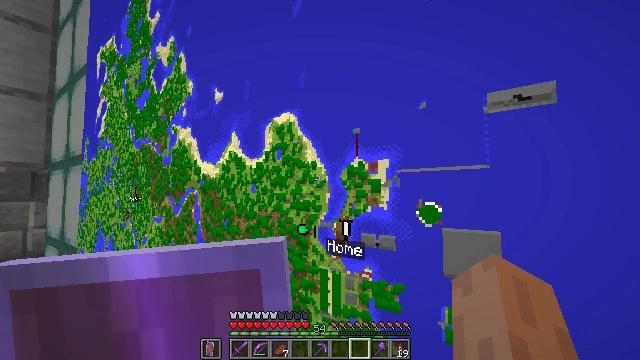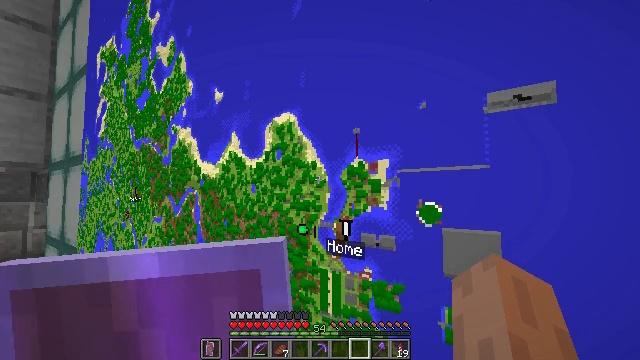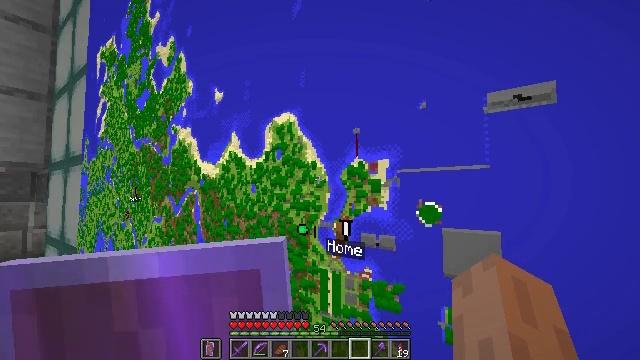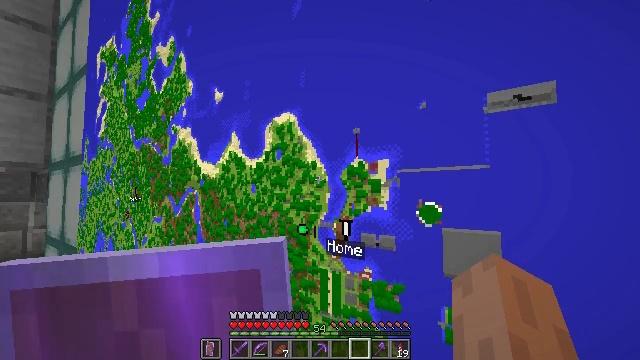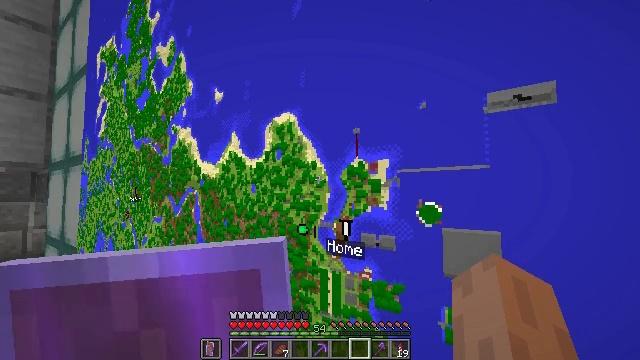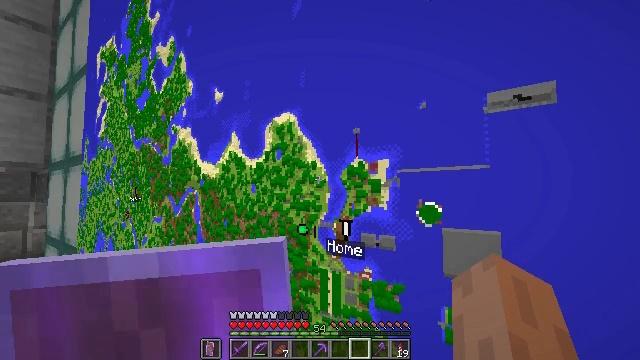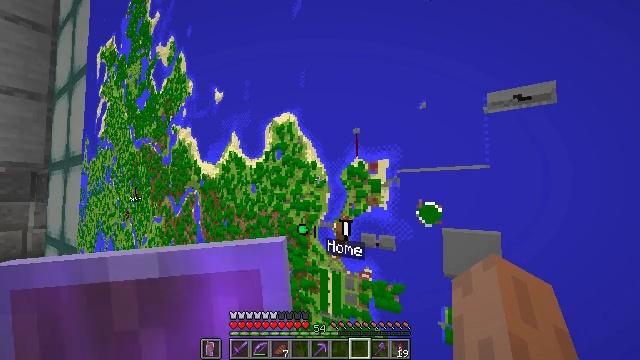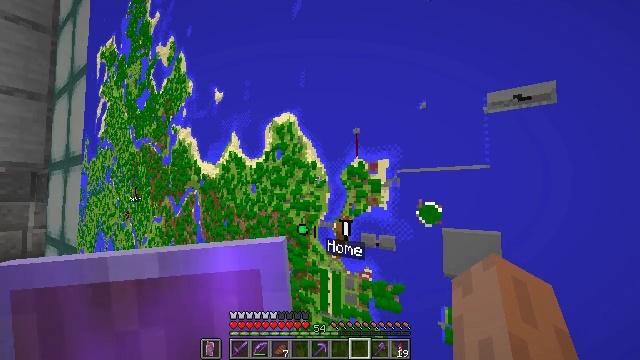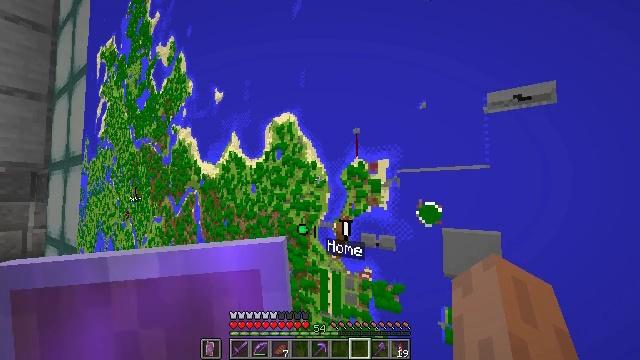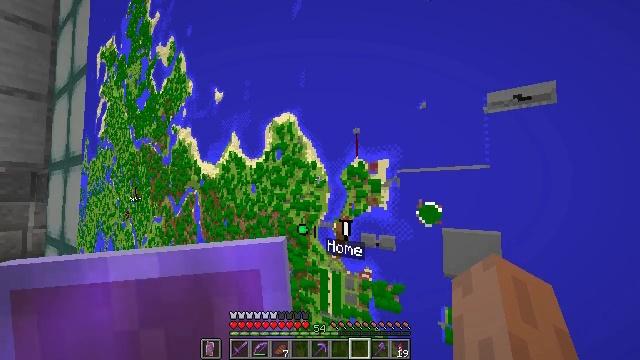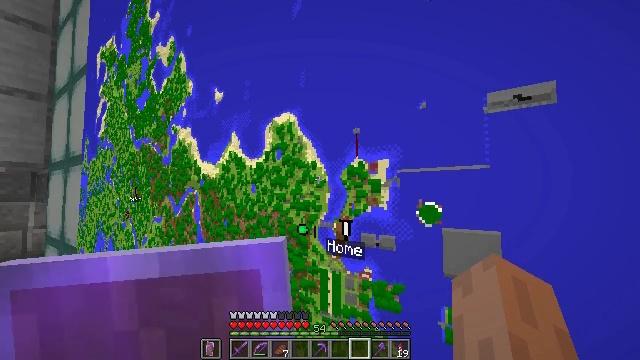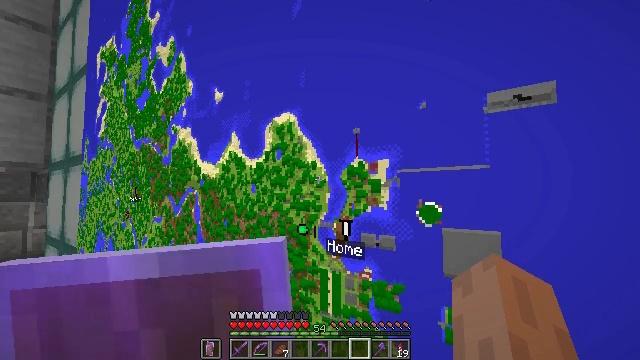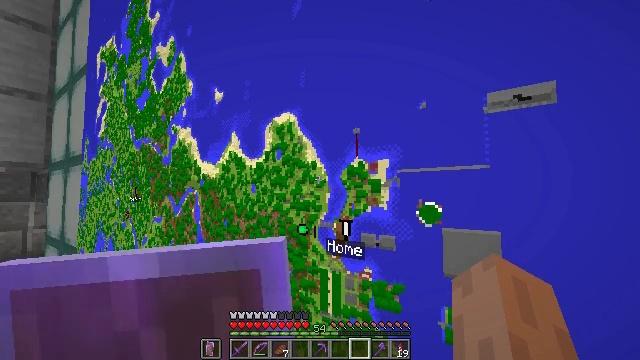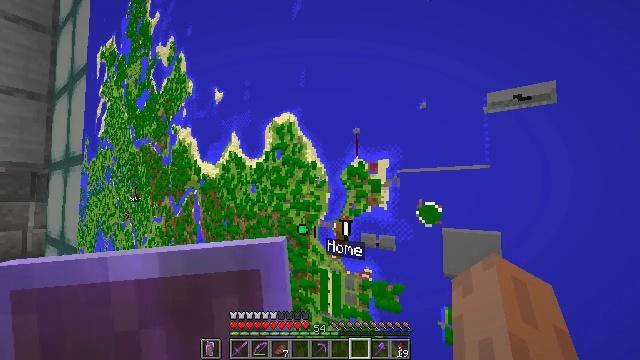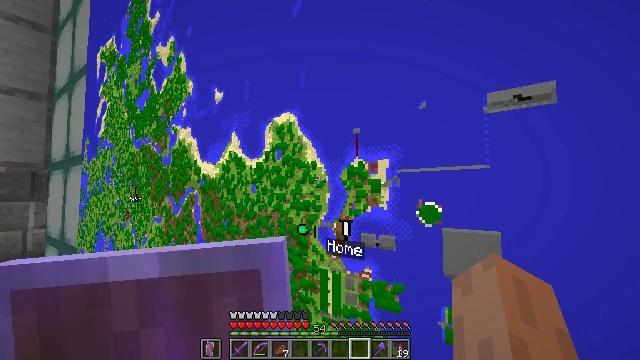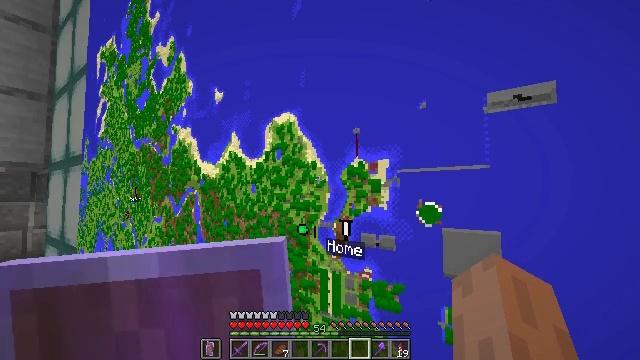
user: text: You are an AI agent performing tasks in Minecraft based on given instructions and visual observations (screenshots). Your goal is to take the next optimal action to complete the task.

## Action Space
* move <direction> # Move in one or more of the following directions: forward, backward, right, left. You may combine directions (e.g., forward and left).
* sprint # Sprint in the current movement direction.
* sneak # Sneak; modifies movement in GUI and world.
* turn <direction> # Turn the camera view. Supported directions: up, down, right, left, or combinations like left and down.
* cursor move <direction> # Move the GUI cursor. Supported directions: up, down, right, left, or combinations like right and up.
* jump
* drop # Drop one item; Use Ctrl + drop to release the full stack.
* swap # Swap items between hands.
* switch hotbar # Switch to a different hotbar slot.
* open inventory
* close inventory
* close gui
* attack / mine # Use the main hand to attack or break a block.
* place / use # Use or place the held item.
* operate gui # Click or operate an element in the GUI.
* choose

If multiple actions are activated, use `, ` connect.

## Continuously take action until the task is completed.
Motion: motion action
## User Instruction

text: Hunt aquatic mobs.
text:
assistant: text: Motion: no_op
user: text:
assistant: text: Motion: no_op
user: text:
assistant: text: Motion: no_op
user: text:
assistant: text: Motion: no_op
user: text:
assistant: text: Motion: no_op
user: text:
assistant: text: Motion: no_op
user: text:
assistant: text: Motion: no_op
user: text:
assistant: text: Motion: no_op
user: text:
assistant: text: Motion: no_op
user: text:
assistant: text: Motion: no_op
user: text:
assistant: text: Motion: no_op
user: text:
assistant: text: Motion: no_op
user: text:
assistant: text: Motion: no_op
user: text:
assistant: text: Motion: no_op
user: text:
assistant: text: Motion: no_op
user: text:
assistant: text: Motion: no_op
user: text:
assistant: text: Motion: no_op
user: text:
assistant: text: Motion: turn left
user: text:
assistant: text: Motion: turn left
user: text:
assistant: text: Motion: no_op
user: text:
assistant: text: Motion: no_op
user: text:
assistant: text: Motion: no_op
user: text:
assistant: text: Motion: no_op
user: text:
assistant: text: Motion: no_op
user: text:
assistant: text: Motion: no_op
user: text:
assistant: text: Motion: no_op
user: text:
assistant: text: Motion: no_op
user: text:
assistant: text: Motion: no_op
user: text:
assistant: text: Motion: no_op
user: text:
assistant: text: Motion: no_op